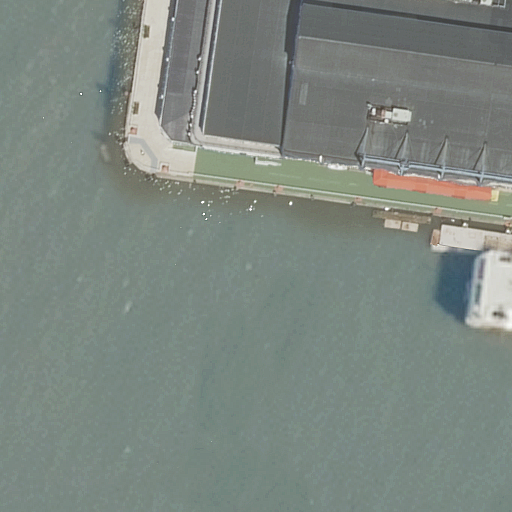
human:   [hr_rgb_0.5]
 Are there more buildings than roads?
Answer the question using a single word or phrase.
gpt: no

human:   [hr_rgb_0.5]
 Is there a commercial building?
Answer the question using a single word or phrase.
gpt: no

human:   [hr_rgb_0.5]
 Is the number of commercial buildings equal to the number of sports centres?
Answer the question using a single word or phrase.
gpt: no

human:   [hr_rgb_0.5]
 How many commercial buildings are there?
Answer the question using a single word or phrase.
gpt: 0

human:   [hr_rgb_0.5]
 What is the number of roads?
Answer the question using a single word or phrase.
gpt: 1

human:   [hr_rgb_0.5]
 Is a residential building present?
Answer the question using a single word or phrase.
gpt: yes

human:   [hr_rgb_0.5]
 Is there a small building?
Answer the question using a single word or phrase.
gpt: no

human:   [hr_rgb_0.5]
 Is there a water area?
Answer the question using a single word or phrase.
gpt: yes

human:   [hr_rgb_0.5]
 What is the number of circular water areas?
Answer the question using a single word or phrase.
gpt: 0

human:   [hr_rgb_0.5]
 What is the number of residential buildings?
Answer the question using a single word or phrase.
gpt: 1

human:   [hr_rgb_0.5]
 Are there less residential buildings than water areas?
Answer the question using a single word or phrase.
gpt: no

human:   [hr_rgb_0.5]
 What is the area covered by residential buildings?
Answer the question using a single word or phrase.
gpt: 6048m2

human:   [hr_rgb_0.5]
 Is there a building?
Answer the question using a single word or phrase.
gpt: yes

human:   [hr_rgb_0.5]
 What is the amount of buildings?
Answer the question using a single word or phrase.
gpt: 1

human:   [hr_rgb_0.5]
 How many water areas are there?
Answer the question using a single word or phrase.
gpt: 1

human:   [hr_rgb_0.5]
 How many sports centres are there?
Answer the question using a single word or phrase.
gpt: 1

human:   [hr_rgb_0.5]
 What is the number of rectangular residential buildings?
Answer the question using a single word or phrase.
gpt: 0

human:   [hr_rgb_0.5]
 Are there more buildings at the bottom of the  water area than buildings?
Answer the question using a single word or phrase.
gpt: no

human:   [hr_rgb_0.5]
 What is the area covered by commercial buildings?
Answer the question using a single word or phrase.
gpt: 0m2

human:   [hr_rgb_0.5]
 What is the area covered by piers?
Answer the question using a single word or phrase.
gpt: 6048m2

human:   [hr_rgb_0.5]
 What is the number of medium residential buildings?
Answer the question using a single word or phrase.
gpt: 0

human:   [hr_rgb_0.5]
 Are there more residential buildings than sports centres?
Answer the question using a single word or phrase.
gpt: no

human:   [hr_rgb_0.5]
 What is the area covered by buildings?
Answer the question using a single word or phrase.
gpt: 6048m2

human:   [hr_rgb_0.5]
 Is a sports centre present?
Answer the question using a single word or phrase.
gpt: yes

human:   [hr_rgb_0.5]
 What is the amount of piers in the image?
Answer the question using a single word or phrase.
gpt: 1

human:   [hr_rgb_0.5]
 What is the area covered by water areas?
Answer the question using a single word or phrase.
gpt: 7531m2

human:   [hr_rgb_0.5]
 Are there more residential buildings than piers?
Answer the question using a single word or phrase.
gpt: no

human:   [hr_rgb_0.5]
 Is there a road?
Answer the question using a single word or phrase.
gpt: yes

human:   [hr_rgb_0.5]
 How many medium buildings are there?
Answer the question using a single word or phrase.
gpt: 0

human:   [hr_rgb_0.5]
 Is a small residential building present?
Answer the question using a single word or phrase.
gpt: no

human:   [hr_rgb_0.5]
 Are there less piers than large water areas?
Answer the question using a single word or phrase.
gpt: no

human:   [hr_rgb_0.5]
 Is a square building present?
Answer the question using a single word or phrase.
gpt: no

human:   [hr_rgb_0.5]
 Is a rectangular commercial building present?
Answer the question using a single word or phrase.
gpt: no

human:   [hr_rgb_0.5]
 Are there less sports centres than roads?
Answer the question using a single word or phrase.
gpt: no

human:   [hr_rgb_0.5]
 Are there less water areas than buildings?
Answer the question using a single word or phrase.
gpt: no

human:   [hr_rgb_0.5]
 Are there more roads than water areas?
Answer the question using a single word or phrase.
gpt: no

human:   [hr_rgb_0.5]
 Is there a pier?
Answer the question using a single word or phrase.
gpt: yes

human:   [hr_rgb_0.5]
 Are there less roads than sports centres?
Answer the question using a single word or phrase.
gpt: no

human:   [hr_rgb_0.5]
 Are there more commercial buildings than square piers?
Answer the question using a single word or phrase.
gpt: no

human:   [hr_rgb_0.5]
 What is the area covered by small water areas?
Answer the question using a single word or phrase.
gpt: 0m2

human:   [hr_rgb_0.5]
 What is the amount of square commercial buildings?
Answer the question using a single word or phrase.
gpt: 0

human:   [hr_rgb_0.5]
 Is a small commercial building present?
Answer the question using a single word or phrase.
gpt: no

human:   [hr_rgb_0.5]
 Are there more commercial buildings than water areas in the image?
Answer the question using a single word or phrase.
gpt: no

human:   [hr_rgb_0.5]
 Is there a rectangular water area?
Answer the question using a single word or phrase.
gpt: no

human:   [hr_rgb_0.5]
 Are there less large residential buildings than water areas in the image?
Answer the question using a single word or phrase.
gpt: no

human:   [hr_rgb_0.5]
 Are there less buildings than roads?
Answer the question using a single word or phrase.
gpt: no

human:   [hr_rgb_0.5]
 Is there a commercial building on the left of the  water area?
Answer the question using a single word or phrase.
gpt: no

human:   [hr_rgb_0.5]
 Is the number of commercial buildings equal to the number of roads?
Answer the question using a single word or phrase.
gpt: no

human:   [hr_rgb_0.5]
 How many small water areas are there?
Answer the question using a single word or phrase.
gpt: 0

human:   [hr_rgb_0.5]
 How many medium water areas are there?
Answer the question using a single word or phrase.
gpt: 0

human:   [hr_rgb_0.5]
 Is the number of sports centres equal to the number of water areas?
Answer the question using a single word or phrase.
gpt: yes

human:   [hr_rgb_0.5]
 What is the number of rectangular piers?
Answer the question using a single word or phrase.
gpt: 0

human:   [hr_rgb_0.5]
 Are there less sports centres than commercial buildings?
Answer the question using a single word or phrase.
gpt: no

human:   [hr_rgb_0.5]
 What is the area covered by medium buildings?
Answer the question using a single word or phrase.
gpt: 0m2

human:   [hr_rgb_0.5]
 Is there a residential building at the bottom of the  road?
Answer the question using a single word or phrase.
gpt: no

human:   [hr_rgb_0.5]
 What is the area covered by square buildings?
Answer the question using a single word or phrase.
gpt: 0m2

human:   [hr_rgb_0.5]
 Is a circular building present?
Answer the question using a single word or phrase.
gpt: no

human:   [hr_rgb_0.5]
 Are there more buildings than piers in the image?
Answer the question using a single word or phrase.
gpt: no

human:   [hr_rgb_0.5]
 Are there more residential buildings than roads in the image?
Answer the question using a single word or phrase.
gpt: no

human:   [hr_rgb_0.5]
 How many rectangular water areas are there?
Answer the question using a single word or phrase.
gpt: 0

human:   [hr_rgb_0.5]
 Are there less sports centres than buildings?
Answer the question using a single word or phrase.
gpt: no

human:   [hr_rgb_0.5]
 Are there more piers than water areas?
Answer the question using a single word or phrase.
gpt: no

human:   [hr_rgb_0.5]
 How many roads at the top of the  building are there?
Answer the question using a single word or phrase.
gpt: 1

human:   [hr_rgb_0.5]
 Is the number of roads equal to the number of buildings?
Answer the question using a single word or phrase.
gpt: yes